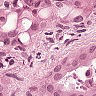
Metastatic tissue present: yes